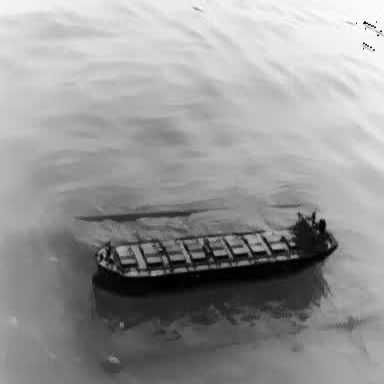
There is a liner in the infrared image.